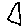
Label: triangle